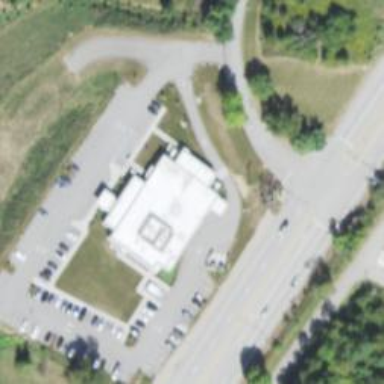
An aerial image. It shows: Veterinary building.